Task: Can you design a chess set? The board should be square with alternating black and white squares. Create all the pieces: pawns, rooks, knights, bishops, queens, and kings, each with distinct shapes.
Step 3330:
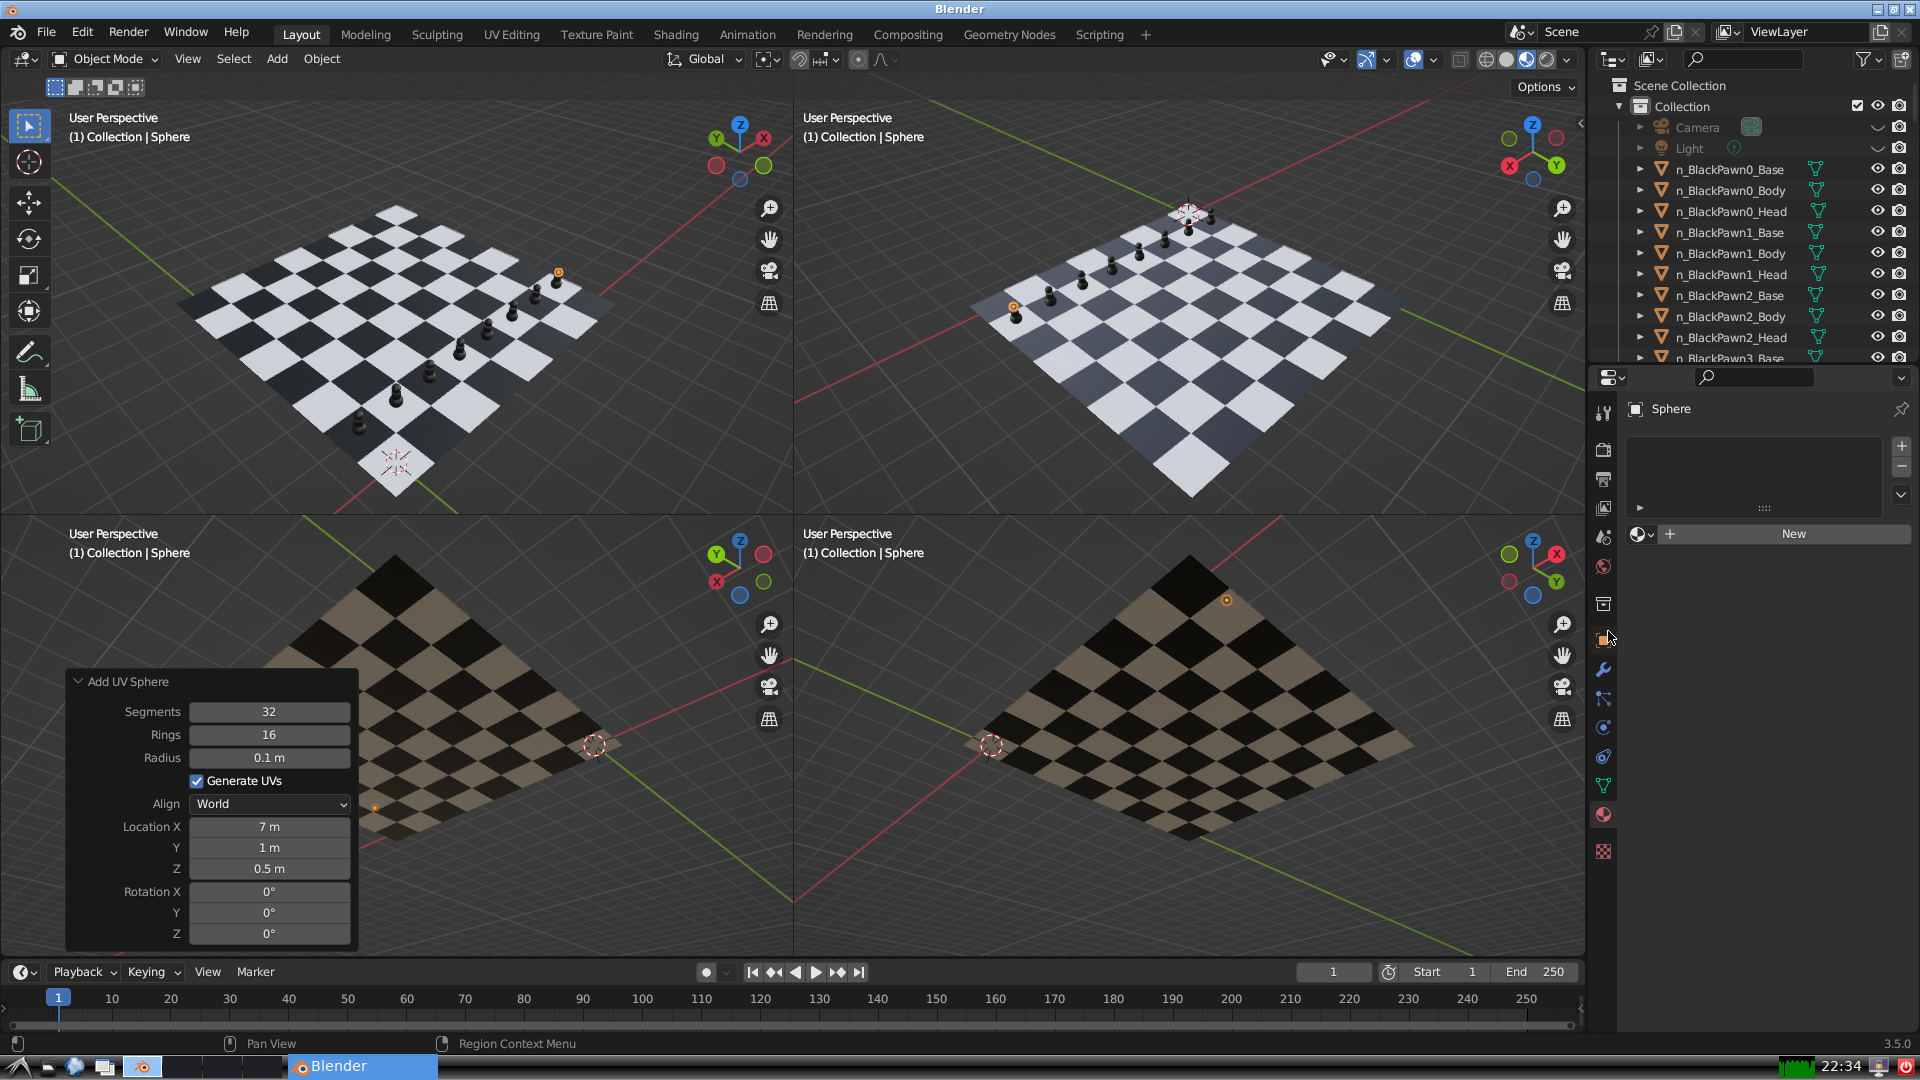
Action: click: no